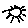
Label: sun